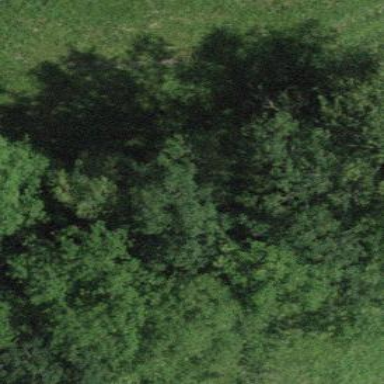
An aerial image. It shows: Forest area.